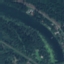
Label: River